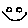
Label: smiley face